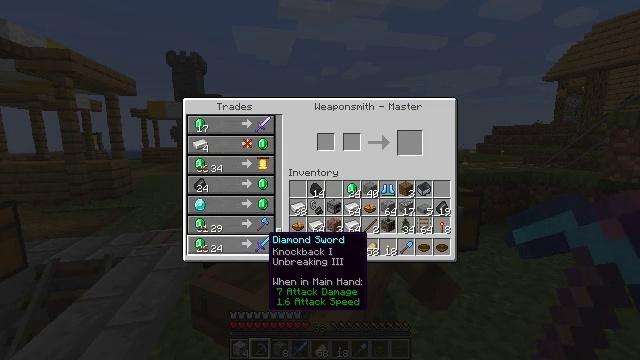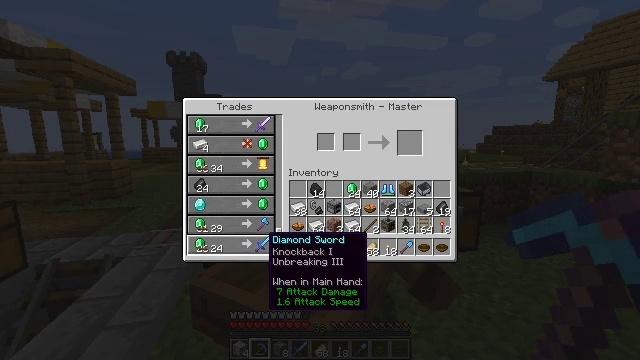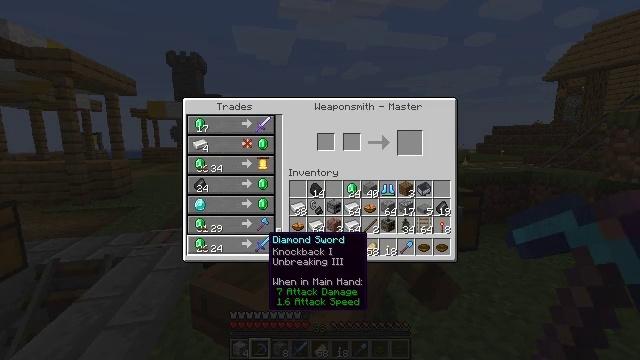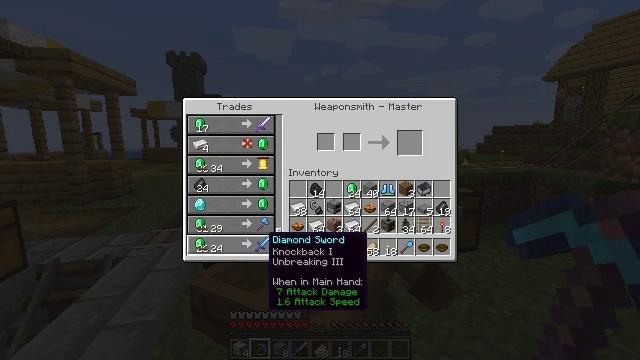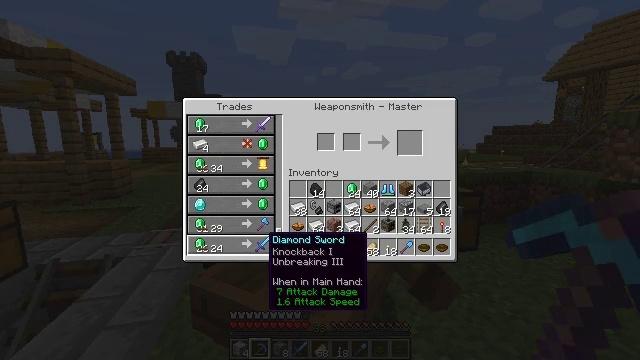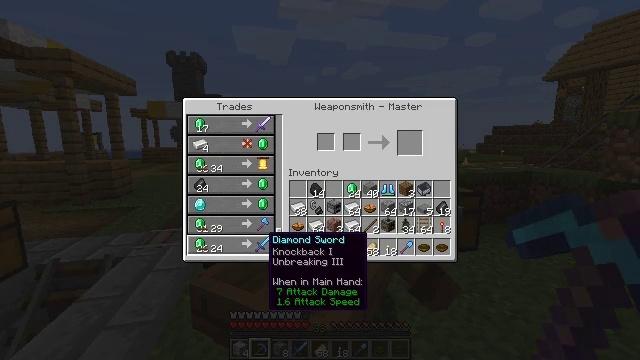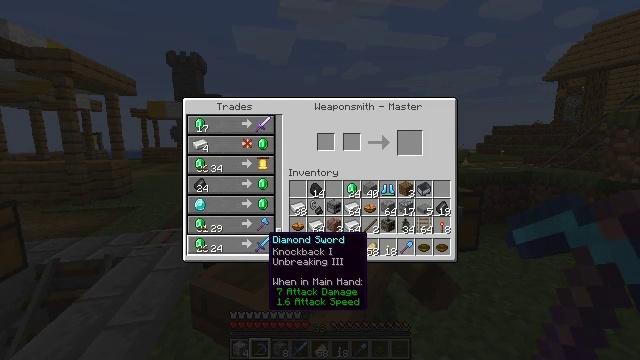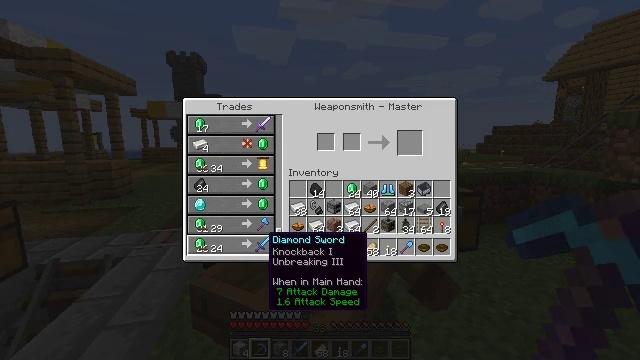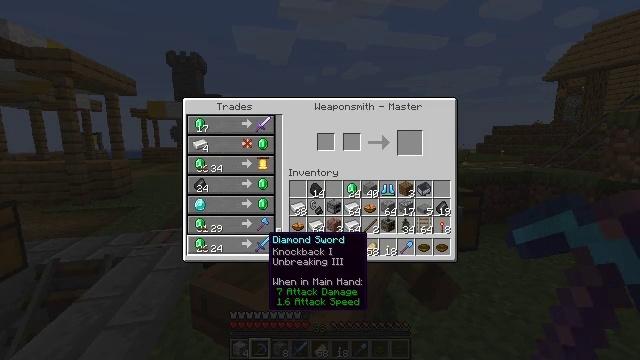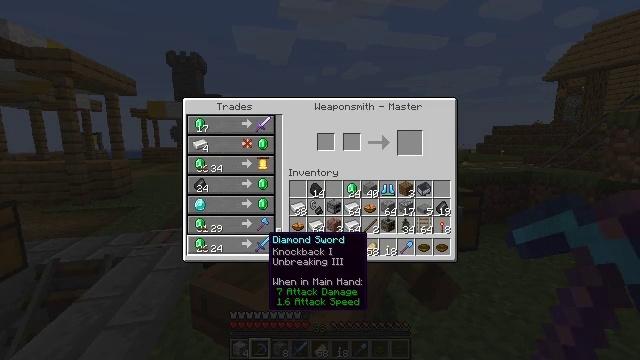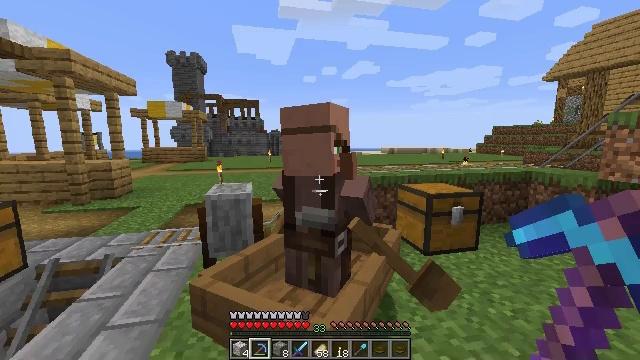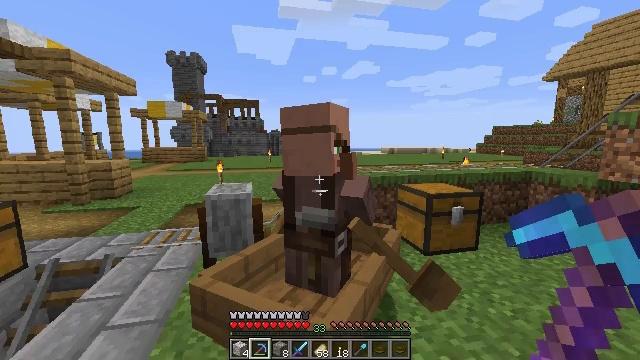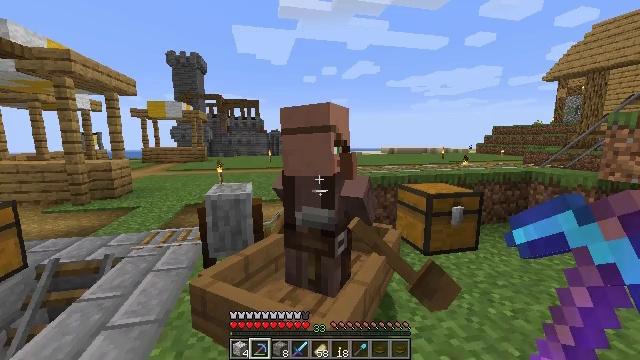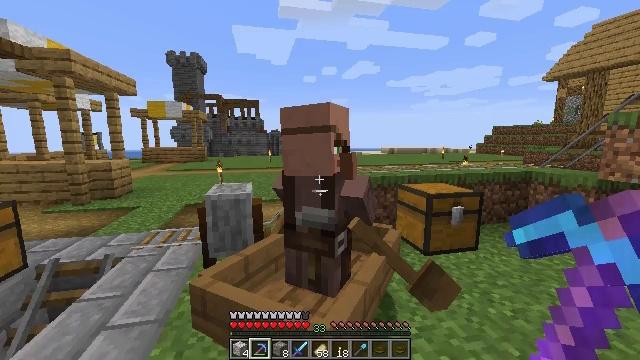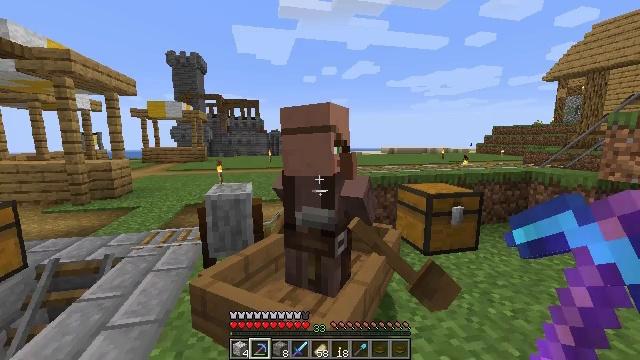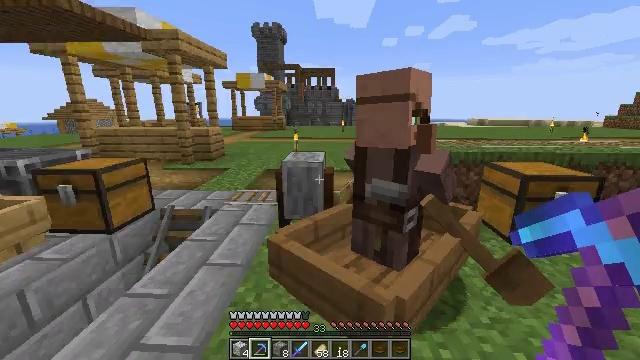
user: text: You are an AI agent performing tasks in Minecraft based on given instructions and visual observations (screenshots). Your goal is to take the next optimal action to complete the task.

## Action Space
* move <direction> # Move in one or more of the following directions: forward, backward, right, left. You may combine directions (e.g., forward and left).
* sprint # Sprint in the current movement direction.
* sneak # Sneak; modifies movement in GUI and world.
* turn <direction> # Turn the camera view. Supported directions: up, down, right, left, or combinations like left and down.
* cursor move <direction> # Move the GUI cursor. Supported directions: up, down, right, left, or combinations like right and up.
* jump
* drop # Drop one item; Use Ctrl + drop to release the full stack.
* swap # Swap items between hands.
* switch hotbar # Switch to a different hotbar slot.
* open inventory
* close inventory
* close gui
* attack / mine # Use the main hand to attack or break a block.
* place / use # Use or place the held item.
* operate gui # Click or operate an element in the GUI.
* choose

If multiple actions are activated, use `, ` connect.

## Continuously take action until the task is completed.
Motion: motion action
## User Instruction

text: Use materials to craft a chainmail chestplate.
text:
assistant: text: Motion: no_op
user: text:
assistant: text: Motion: no_op
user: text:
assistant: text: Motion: no_op
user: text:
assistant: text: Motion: no_op
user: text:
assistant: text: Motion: no_op
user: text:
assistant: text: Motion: no_op
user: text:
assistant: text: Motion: no_op
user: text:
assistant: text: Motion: no_op
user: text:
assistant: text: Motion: no_op
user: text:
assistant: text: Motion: no_op
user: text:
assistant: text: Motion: close gui
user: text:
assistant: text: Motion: no_op
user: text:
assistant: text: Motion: no_op
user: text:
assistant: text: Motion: no_op
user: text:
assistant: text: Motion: turn left and down
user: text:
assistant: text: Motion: turn left and down
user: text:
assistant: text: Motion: turn left
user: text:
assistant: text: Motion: turn left
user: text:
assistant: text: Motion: turn left
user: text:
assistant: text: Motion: move forward, turn left
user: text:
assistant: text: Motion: move forward, turn left
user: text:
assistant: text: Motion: move forward
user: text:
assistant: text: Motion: move forward
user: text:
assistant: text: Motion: move forward, sprint
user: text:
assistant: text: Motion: move forward, sprint, turn left
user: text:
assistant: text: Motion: move forward, sprint
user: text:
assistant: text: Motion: move forward, sprint
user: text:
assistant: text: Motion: move forward, turn up
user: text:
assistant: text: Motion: move forward, turn right, jump
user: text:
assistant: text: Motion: move forward, turn right, jump